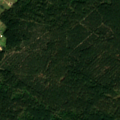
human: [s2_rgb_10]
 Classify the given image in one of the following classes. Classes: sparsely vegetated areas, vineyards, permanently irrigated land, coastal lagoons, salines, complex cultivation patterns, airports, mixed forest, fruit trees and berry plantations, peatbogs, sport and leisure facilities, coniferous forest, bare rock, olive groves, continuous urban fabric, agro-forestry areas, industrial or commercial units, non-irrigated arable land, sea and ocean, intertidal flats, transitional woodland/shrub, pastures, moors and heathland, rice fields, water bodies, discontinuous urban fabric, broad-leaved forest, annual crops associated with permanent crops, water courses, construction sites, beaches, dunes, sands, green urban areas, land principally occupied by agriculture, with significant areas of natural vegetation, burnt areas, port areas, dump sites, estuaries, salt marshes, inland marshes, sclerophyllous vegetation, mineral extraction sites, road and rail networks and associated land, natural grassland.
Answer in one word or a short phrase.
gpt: discontinuous urban fabric, complex cultivation patterns, coniferous forest